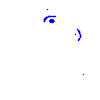
Particle: pion